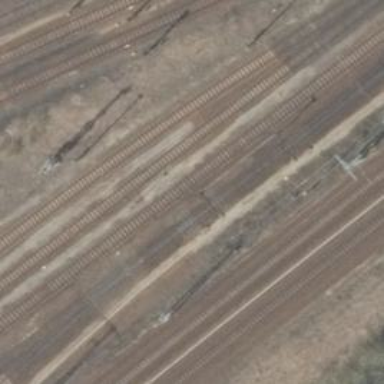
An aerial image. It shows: Railway switch.